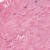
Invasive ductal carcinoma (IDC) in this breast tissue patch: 0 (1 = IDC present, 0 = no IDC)